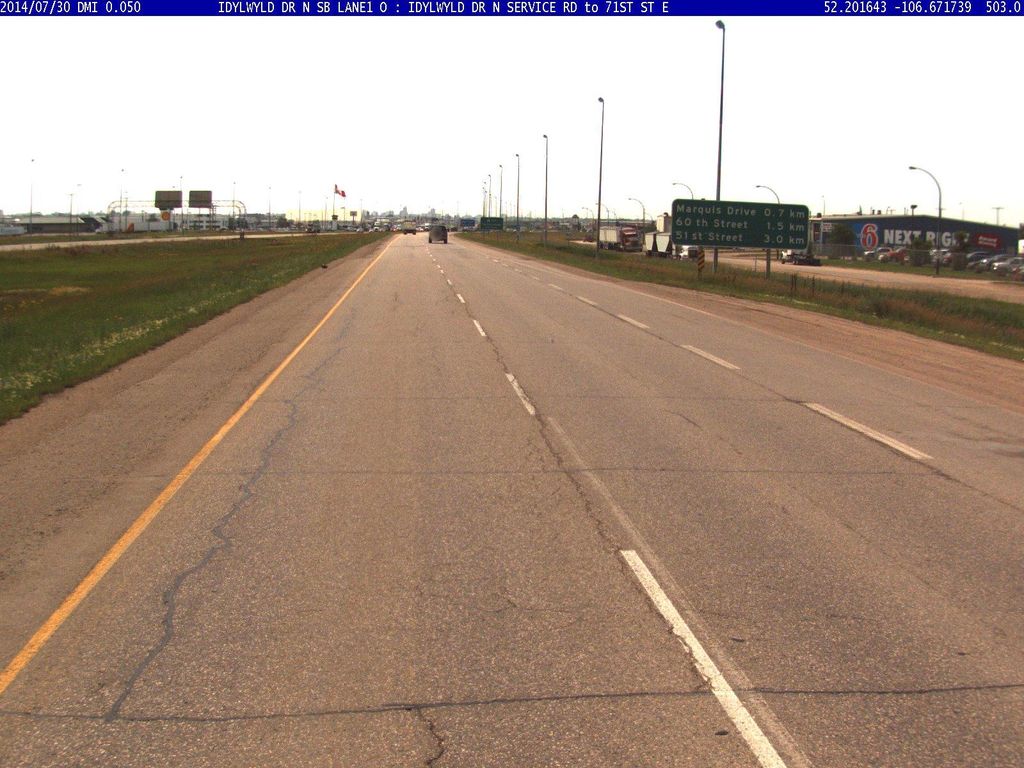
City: saskatoon